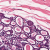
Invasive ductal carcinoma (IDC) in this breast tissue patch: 0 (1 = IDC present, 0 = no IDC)